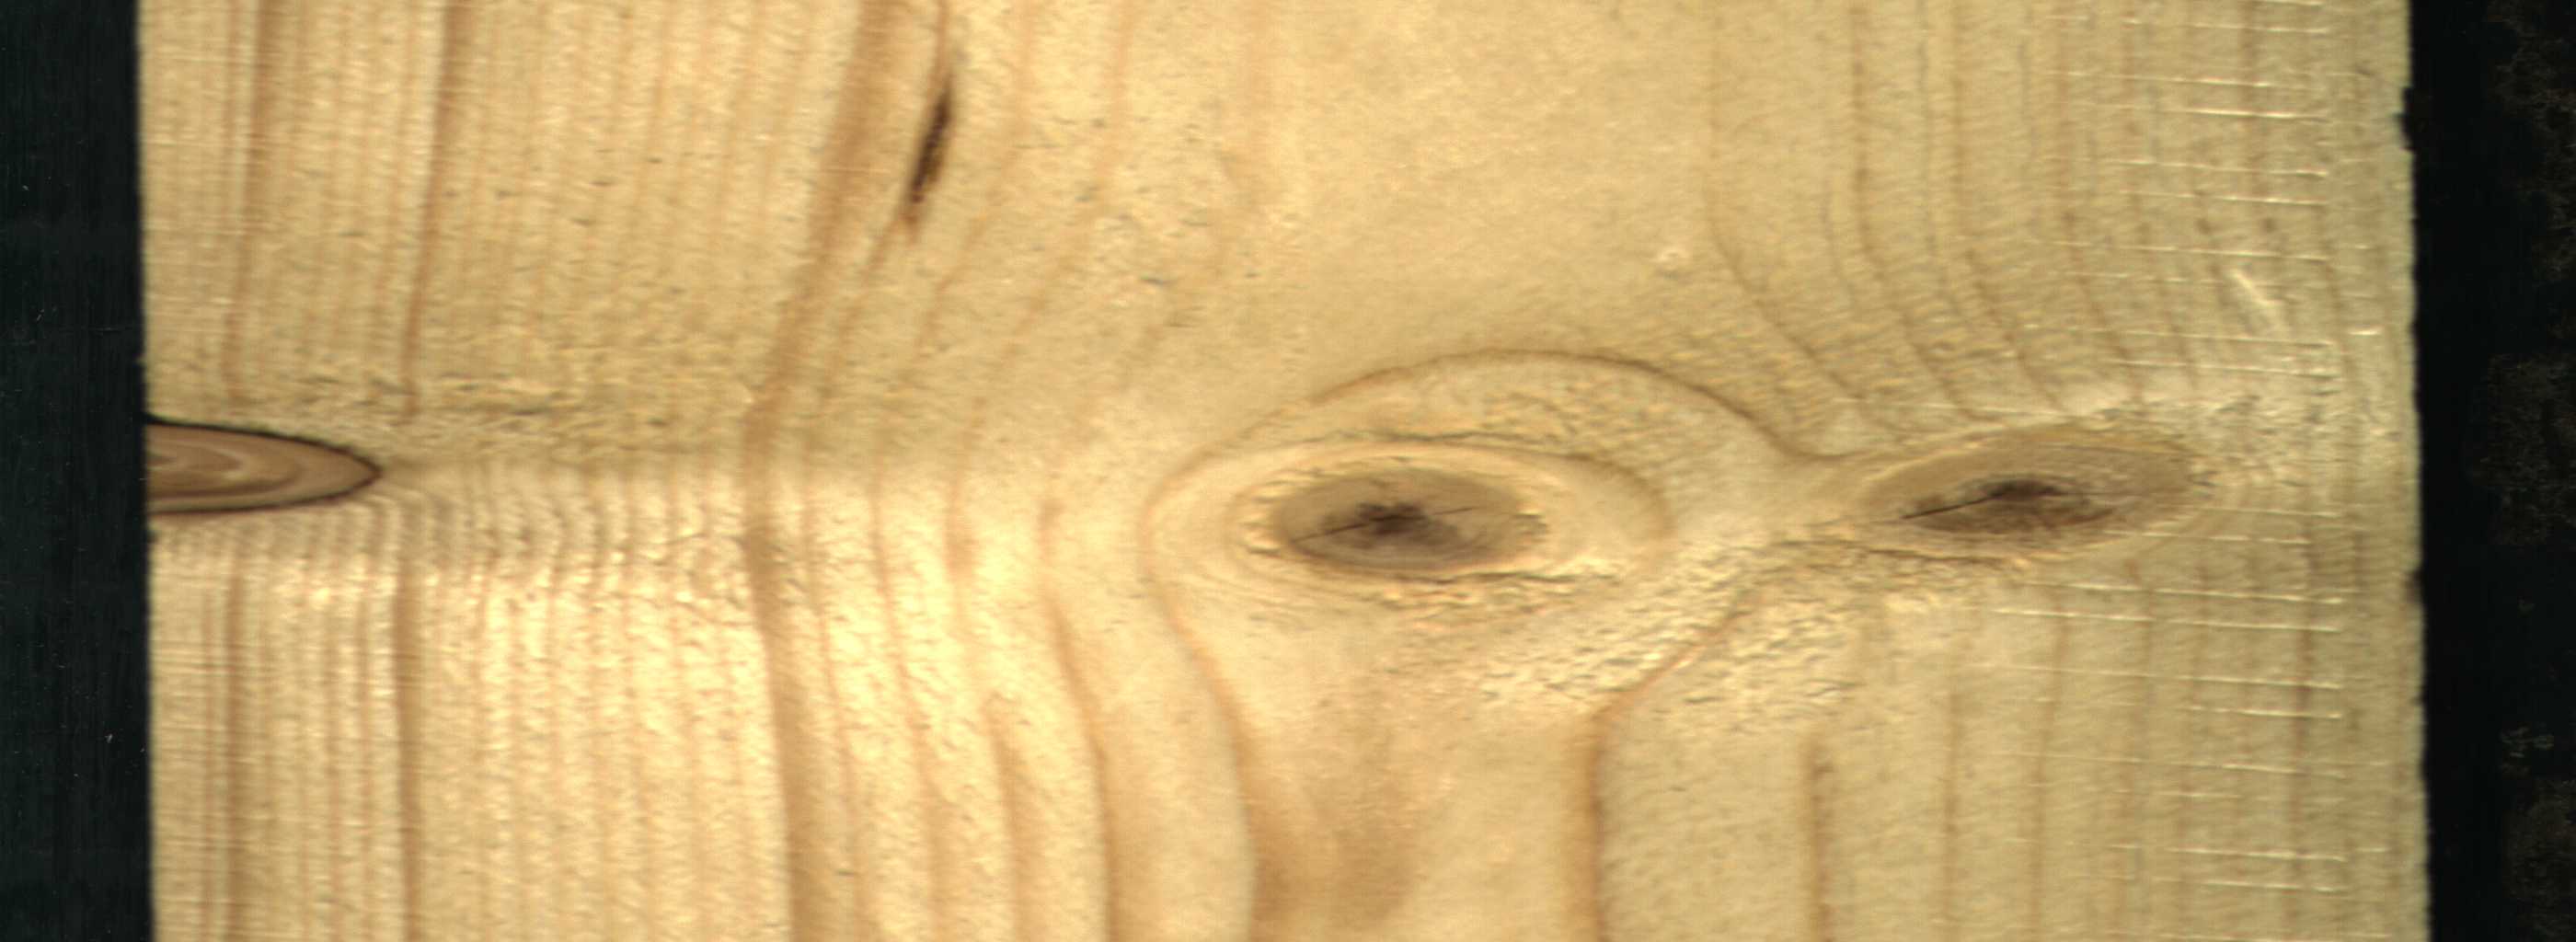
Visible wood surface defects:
resin
knot_with_crack
Live_Knot
Live_Knot